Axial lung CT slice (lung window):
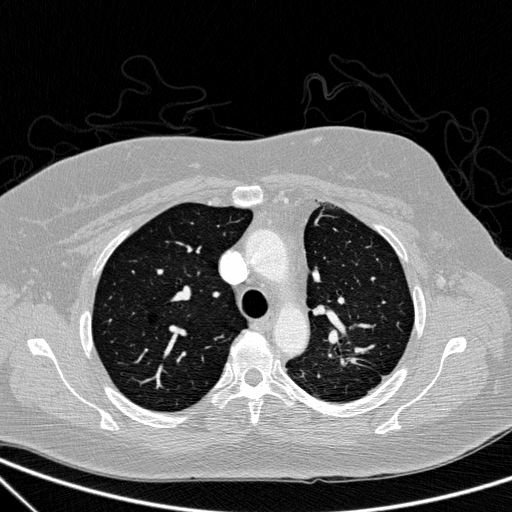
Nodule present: no